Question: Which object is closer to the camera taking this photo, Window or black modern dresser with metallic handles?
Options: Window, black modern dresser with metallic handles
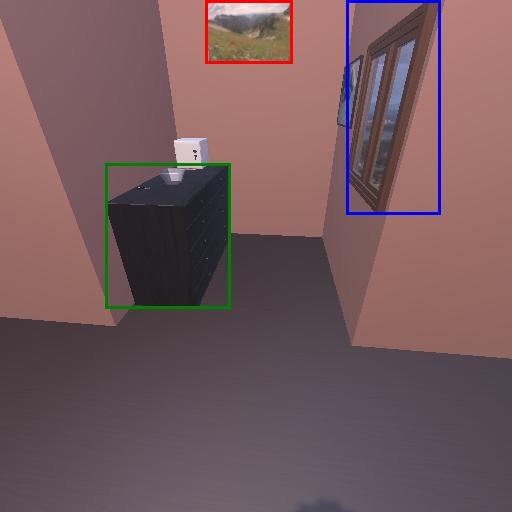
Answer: Window